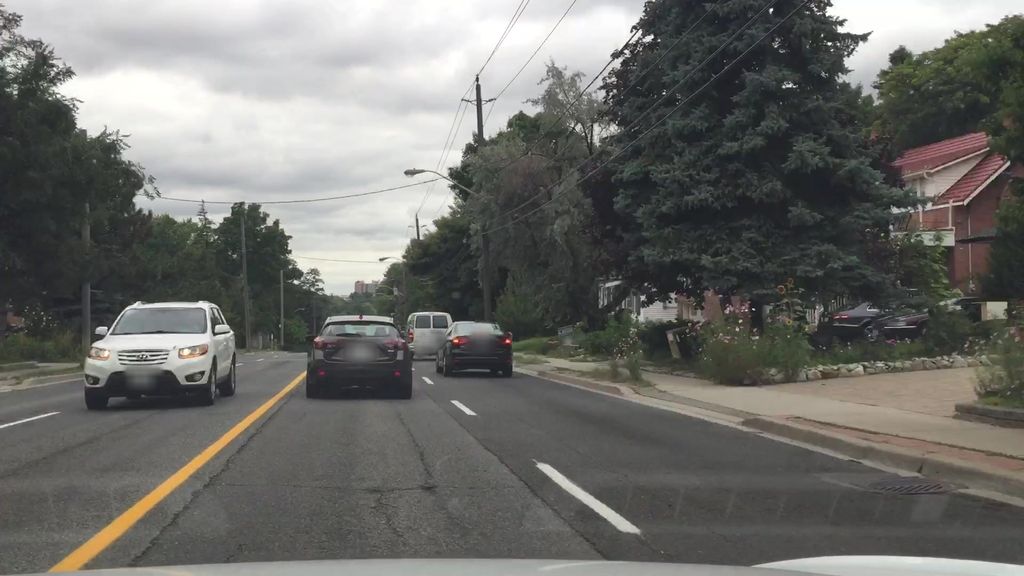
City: toronto